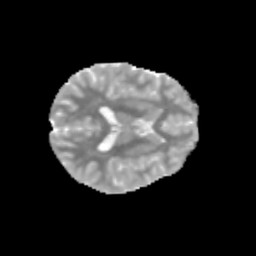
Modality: MD
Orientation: axial
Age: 11
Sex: male
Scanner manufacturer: siemens
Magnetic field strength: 3 T
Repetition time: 3.8 s
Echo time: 0.07 s